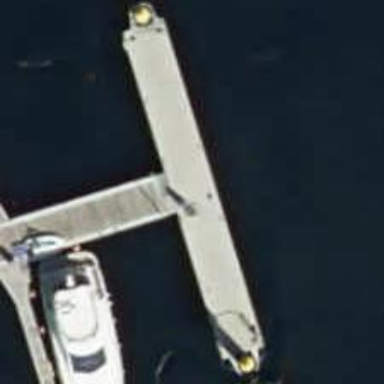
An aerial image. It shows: Man-made pier.